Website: bh-photo
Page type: address-validator
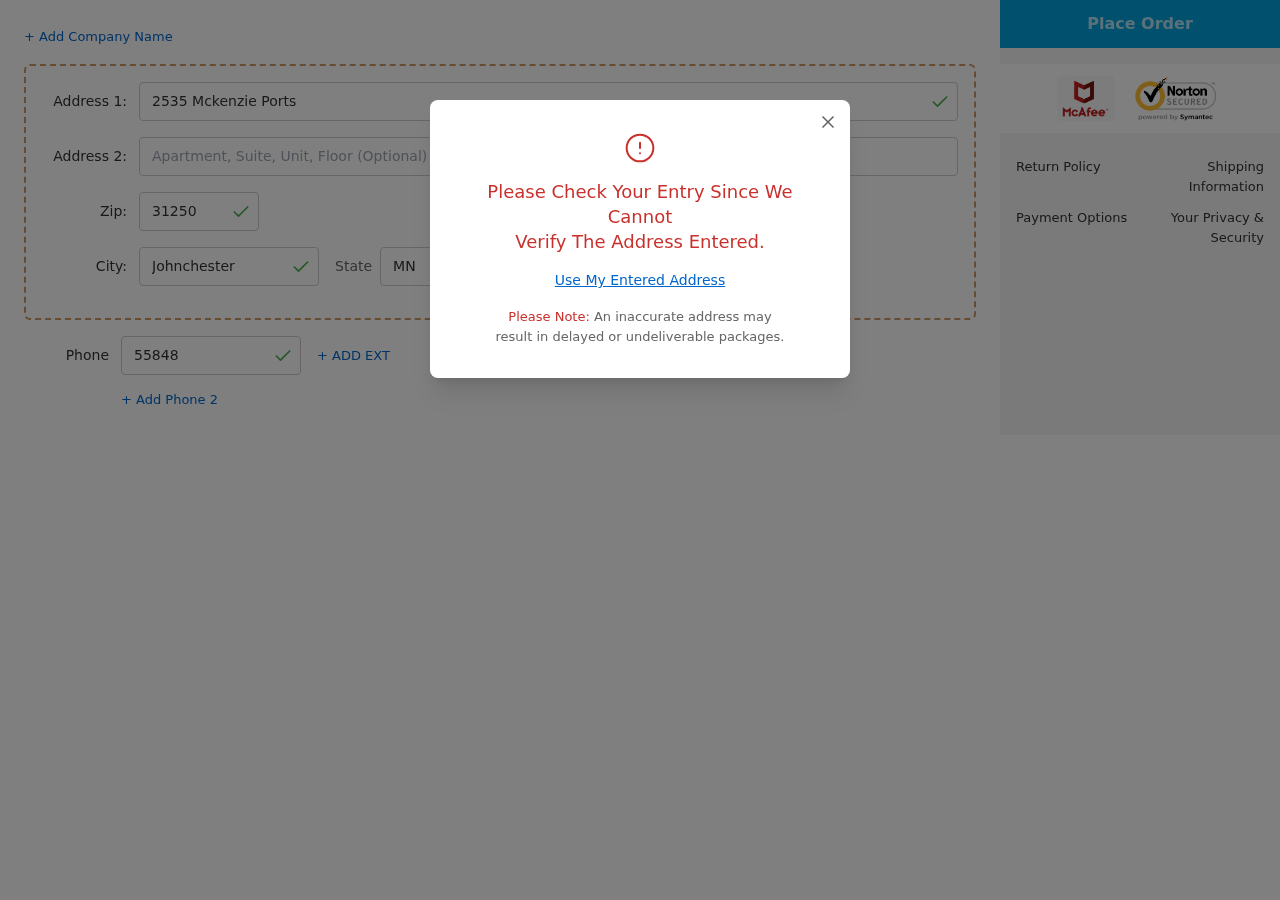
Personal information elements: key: PII_CITY
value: Johnchester
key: PII_PHONE
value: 5584800955
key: PII_POSTCODE
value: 31250
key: PII_STATE_ABBR
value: MN
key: PII_STREET
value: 2535 Mckenzie Ports